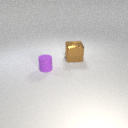
small purple rubber cylinder to the left of large brown metal cube